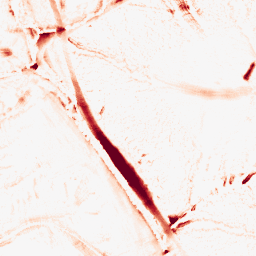
Category: morphological
Decomposition family: morphological_diamond
Decomposition parameters: operation: opening
radius: 15
Upsampling method: quadratic
Upsampling parameters: scale: 2
Upsampling scale: 2